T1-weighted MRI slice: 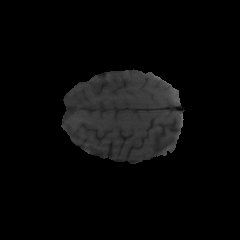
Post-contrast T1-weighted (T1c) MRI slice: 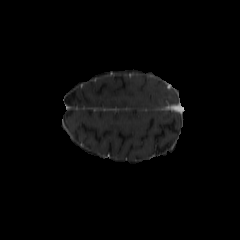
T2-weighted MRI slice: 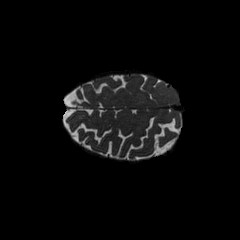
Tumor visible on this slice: no